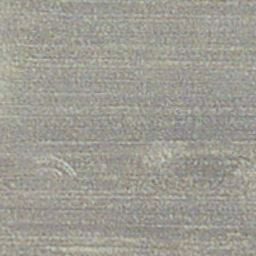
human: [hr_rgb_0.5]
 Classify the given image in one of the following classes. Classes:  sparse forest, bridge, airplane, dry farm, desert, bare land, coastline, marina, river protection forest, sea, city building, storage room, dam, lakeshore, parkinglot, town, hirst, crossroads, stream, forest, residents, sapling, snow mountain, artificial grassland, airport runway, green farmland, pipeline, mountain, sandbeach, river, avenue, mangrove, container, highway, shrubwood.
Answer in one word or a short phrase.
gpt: dry farm